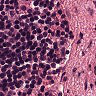
Metastatic tissue present: no